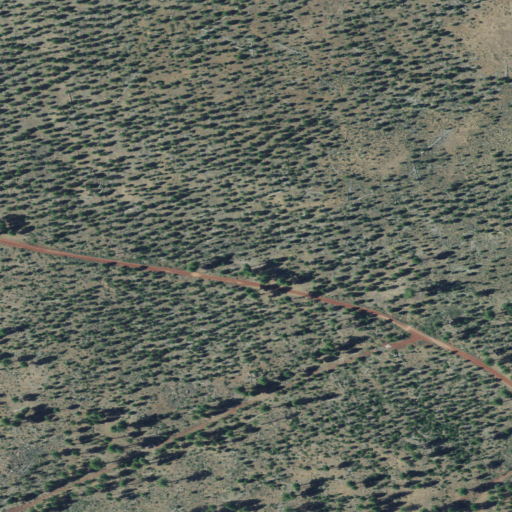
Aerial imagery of valley in Oregon named Horton Canyon containing shrub, open development, and evergreen forest